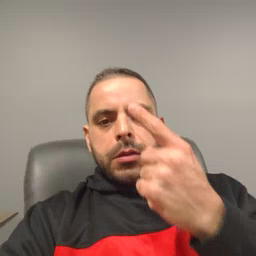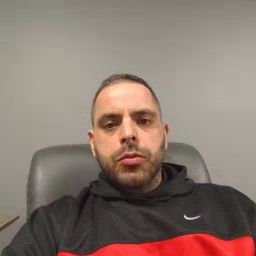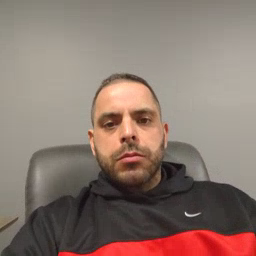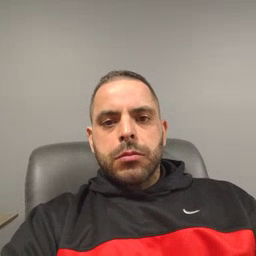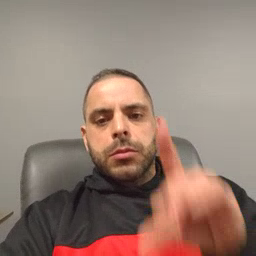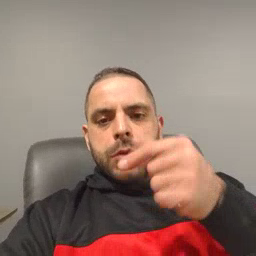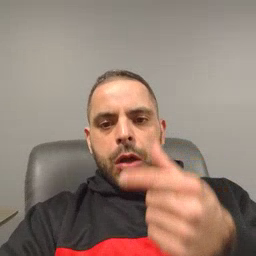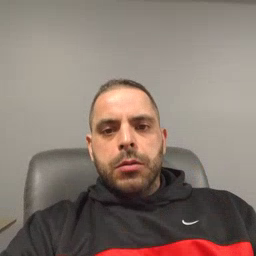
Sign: dog